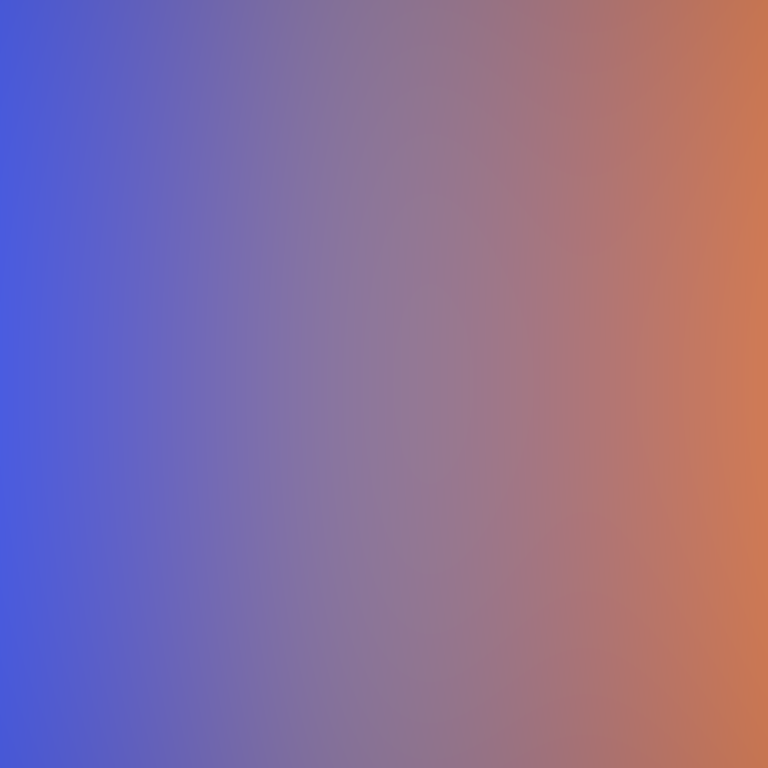
Abstract light effect, smooth gradient from deep blue to warm orange, calm atmosphere, soft glow, no room, no furniture, no objects.